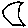
Label: moon